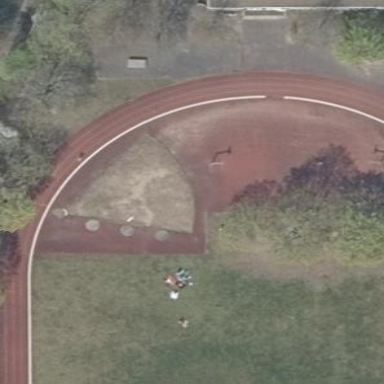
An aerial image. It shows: Shot-put pitch for sports activities.